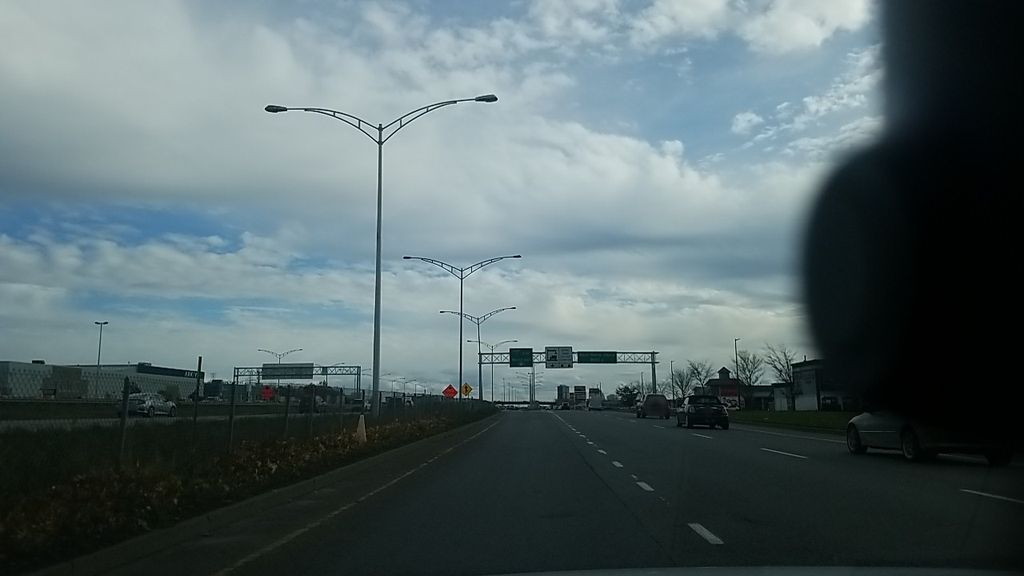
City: montreal